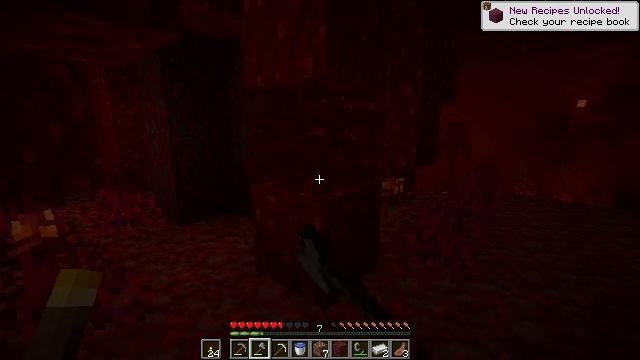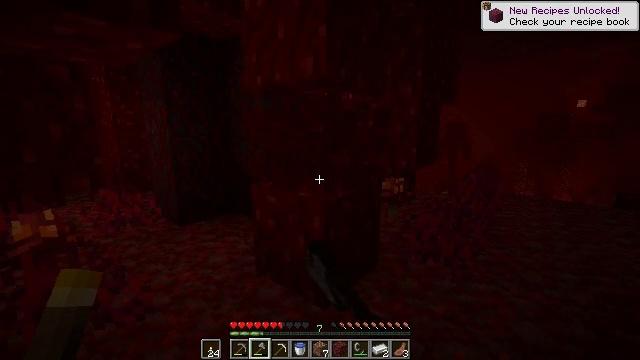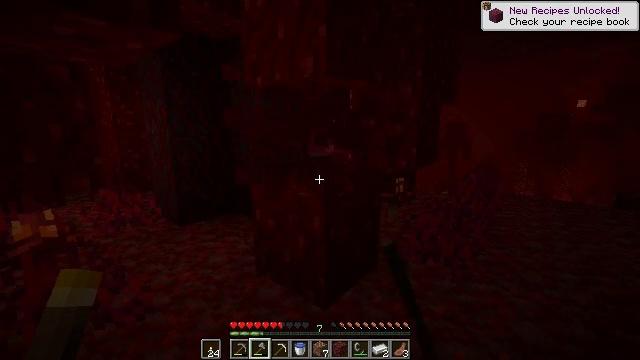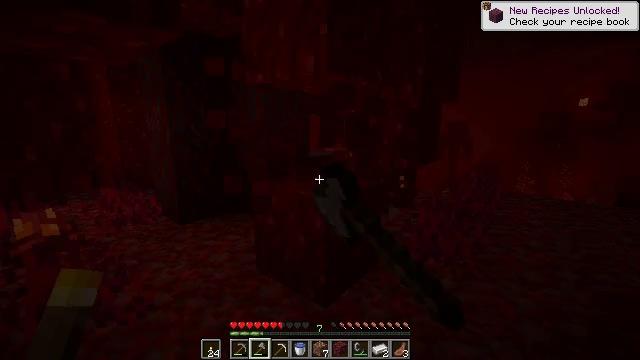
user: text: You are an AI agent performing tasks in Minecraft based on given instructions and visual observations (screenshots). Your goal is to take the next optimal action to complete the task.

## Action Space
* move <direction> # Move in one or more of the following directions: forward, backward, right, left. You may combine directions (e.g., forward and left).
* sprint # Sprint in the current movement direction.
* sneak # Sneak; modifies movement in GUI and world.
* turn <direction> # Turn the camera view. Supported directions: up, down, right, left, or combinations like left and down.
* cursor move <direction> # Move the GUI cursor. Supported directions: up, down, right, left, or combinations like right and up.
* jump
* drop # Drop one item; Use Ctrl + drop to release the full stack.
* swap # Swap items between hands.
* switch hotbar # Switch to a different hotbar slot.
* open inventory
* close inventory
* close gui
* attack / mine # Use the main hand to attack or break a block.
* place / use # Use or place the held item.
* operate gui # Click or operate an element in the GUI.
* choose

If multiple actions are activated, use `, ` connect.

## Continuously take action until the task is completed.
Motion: motion action
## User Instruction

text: Gather the nether wart block from a crimson forest.
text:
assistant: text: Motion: attack / mine
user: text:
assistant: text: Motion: attack / mine
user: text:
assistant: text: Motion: attack / mine
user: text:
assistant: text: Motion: attack / mine